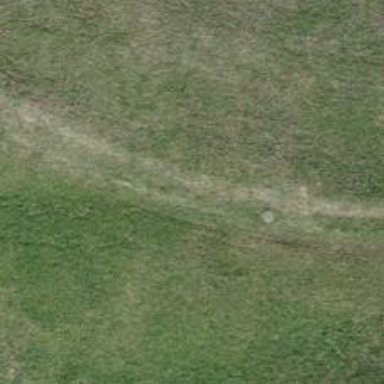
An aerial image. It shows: Track with very rough surface.